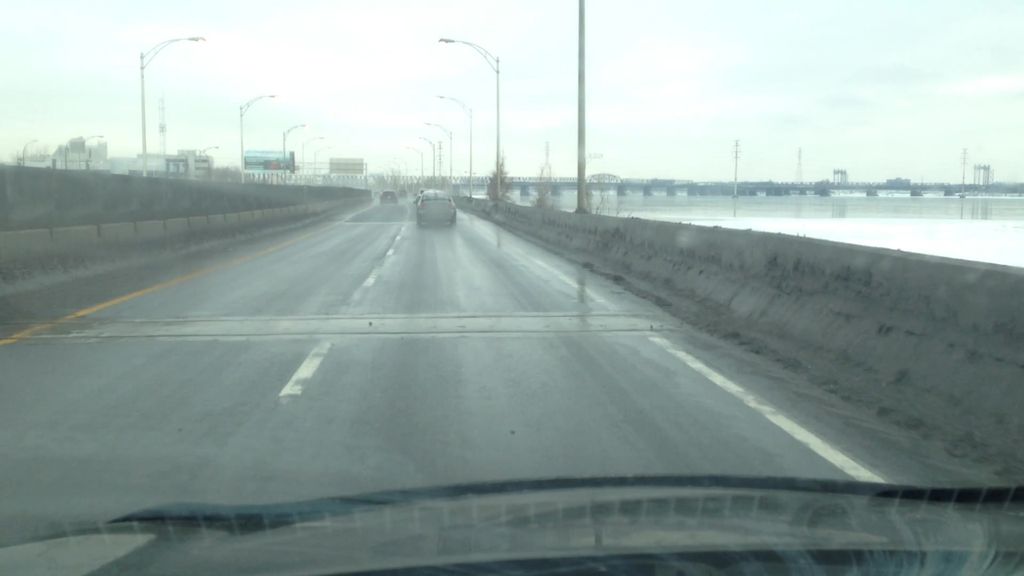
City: montreal